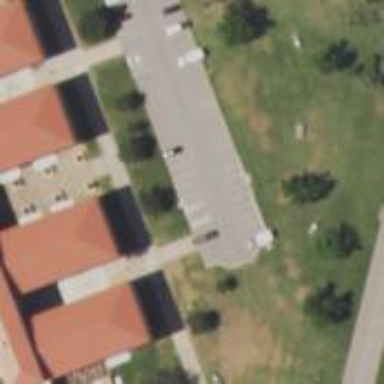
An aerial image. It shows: Building that serves as military barracks.